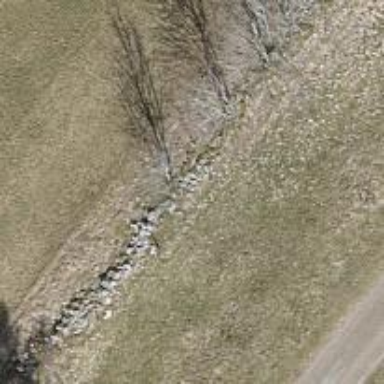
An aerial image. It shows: Wall barrier.